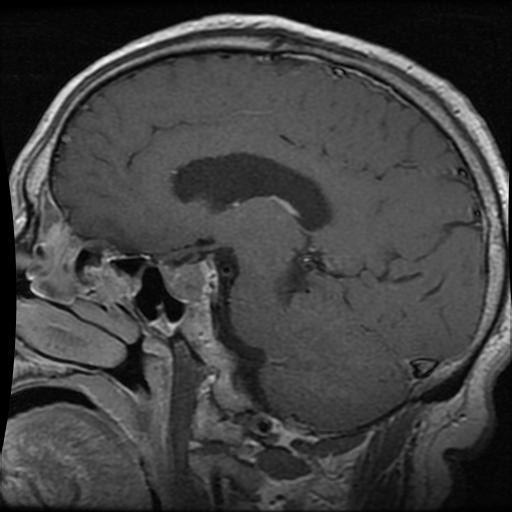
Label: pituitary